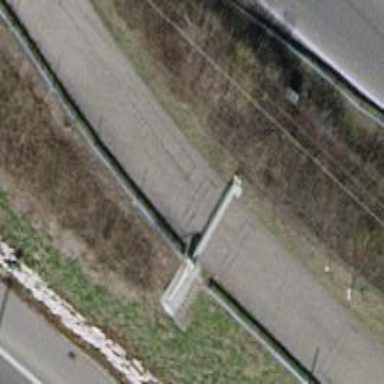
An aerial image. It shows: Gate.